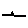
Label: line